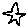
Label: star